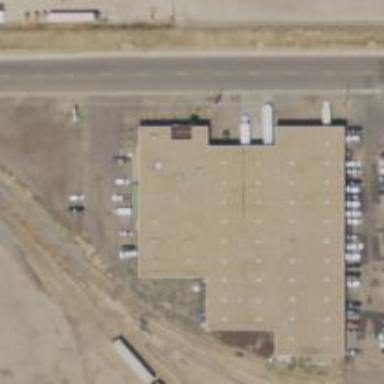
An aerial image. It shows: Industrial building.